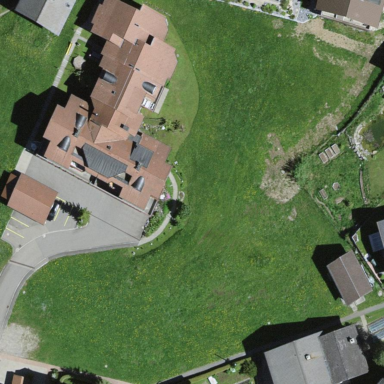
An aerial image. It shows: Area covered with grass.